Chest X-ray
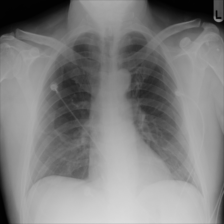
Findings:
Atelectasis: positive
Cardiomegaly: negative
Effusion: negative
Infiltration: negative
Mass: negative
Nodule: negative
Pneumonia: negative
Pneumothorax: negative
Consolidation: negative
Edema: negative
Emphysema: negative
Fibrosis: negative
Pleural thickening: negative
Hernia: negative